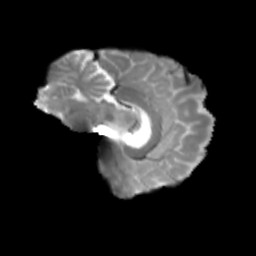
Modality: T2w
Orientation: sagittal
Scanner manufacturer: siemens
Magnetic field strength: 3 T
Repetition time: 4 s
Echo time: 0.0594 s